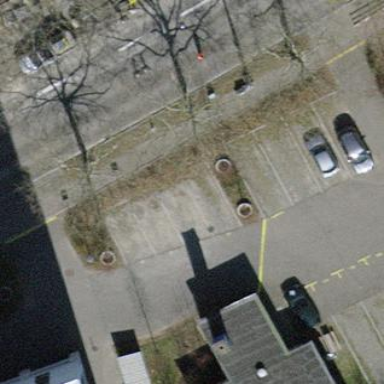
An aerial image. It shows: Paved parking area.